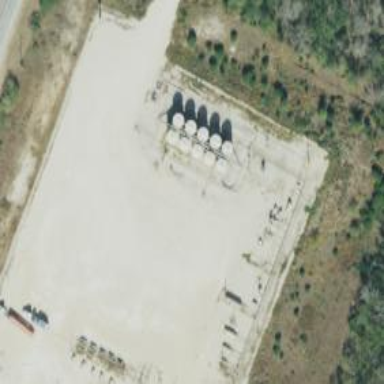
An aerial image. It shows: Storage tank with man-made structure.